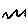
Label: zigzag